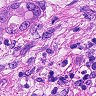
Metastatic tissue present: yes